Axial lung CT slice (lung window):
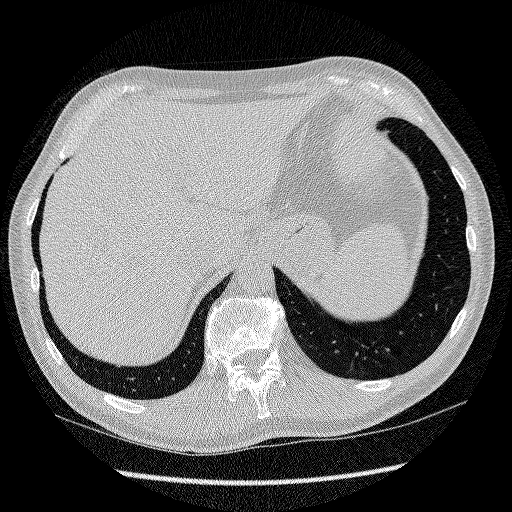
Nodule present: no